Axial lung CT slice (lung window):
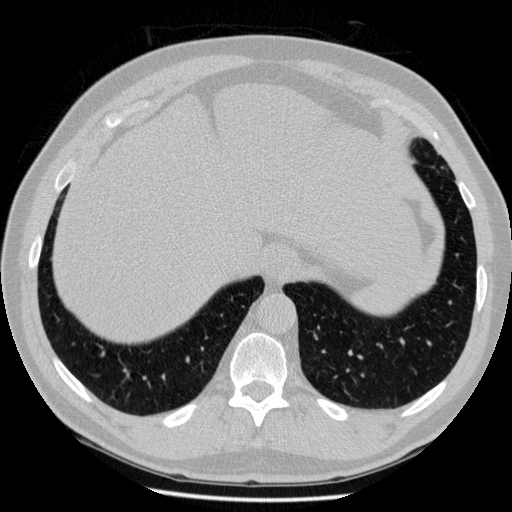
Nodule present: no